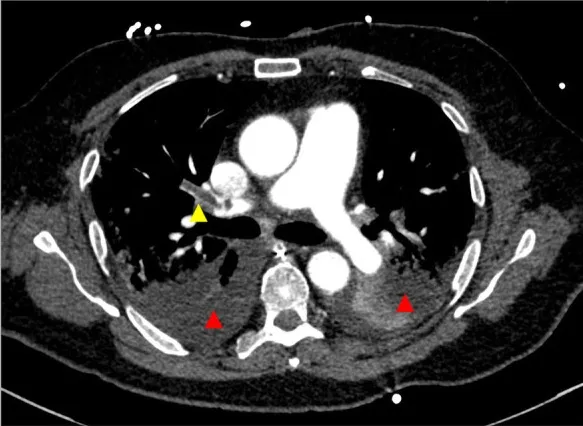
Computed tomography (CT) of chest showing a filling defect in the right upper labor pulmonary artery extending into the segmental and subsegmental pulmonary branches consistent with an acute pulmonary embolism (yellow arrowhead). Patchy infiltrates are indicated by the red arrowhead.
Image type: radiology (ct)